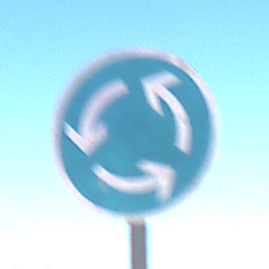
Verkehrszeichen: Kreisverkehr
Umgebung: Outdoor, RoadRail
Tageszeit: MorningAfternoon
Wetter: Clear
Licht: Natural
Jahreszeit: NotSpecified
Kontrast: HighContrast